Field crop: maize
Growth stage: 1
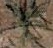
Species: salsola